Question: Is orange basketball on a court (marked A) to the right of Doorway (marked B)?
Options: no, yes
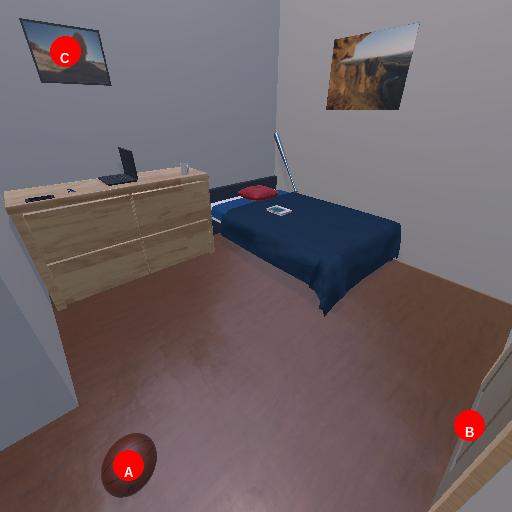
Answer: no